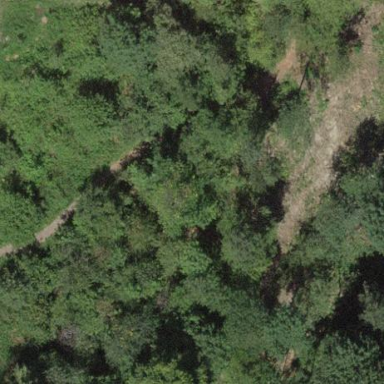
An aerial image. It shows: Woodchips path in track leisure land area.